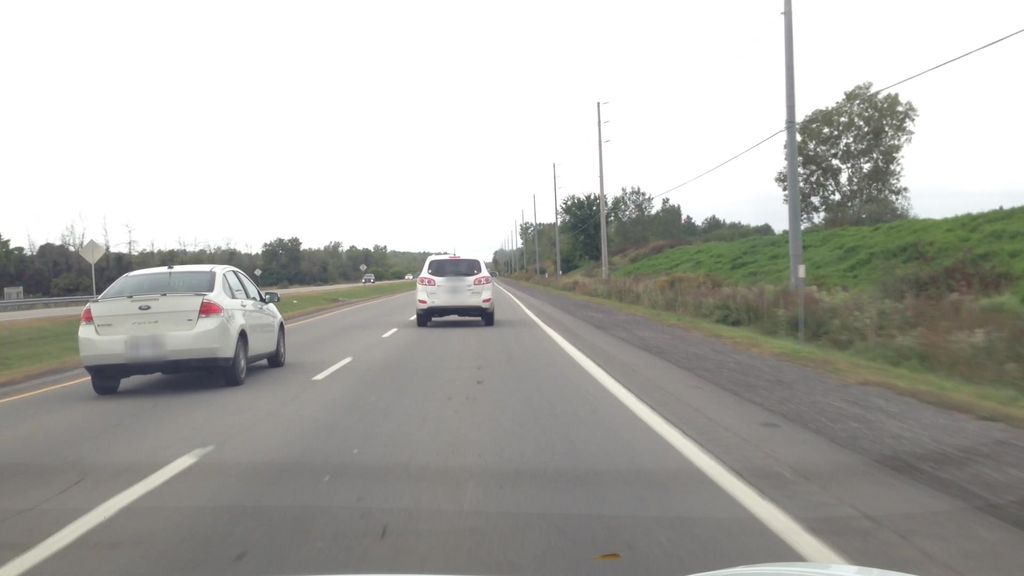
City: ottawa-gatineau